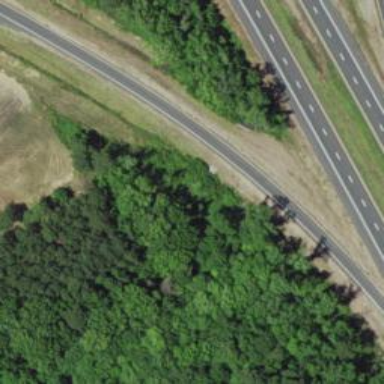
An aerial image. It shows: Motorway link.